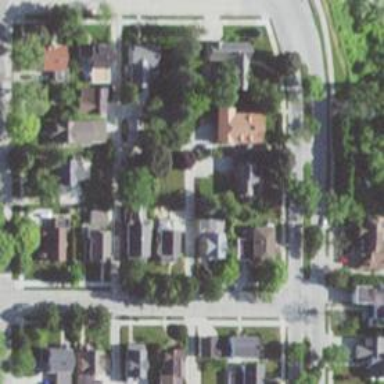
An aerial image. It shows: Alley classified as service road.